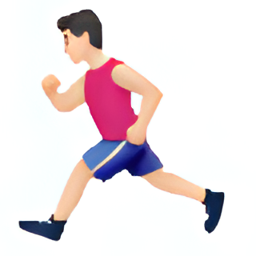
Name: runner
Emoji: 🏃🏻
Group: People & Body
Sub-group: person-activity